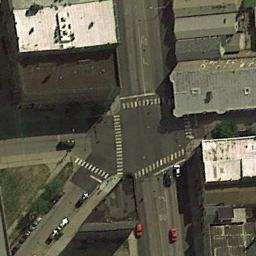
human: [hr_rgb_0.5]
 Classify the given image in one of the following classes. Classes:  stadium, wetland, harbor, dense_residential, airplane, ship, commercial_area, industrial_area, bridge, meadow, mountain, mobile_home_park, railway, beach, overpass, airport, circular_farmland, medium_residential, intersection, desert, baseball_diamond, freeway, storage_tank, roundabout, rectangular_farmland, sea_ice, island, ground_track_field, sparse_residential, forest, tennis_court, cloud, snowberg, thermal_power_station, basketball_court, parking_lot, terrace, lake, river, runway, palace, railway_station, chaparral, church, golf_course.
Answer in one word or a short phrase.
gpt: intersection